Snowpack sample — Buffalo Mountain, Silverthorne, Colorado, USA (2/22/26, 2:02 PM MST)
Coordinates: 39.622, -106.113
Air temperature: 33 °F
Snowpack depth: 63 cm
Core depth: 50 cm
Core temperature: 28.4 °F
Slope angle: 11°, slope face: 116°
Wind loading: low
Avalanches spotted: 0
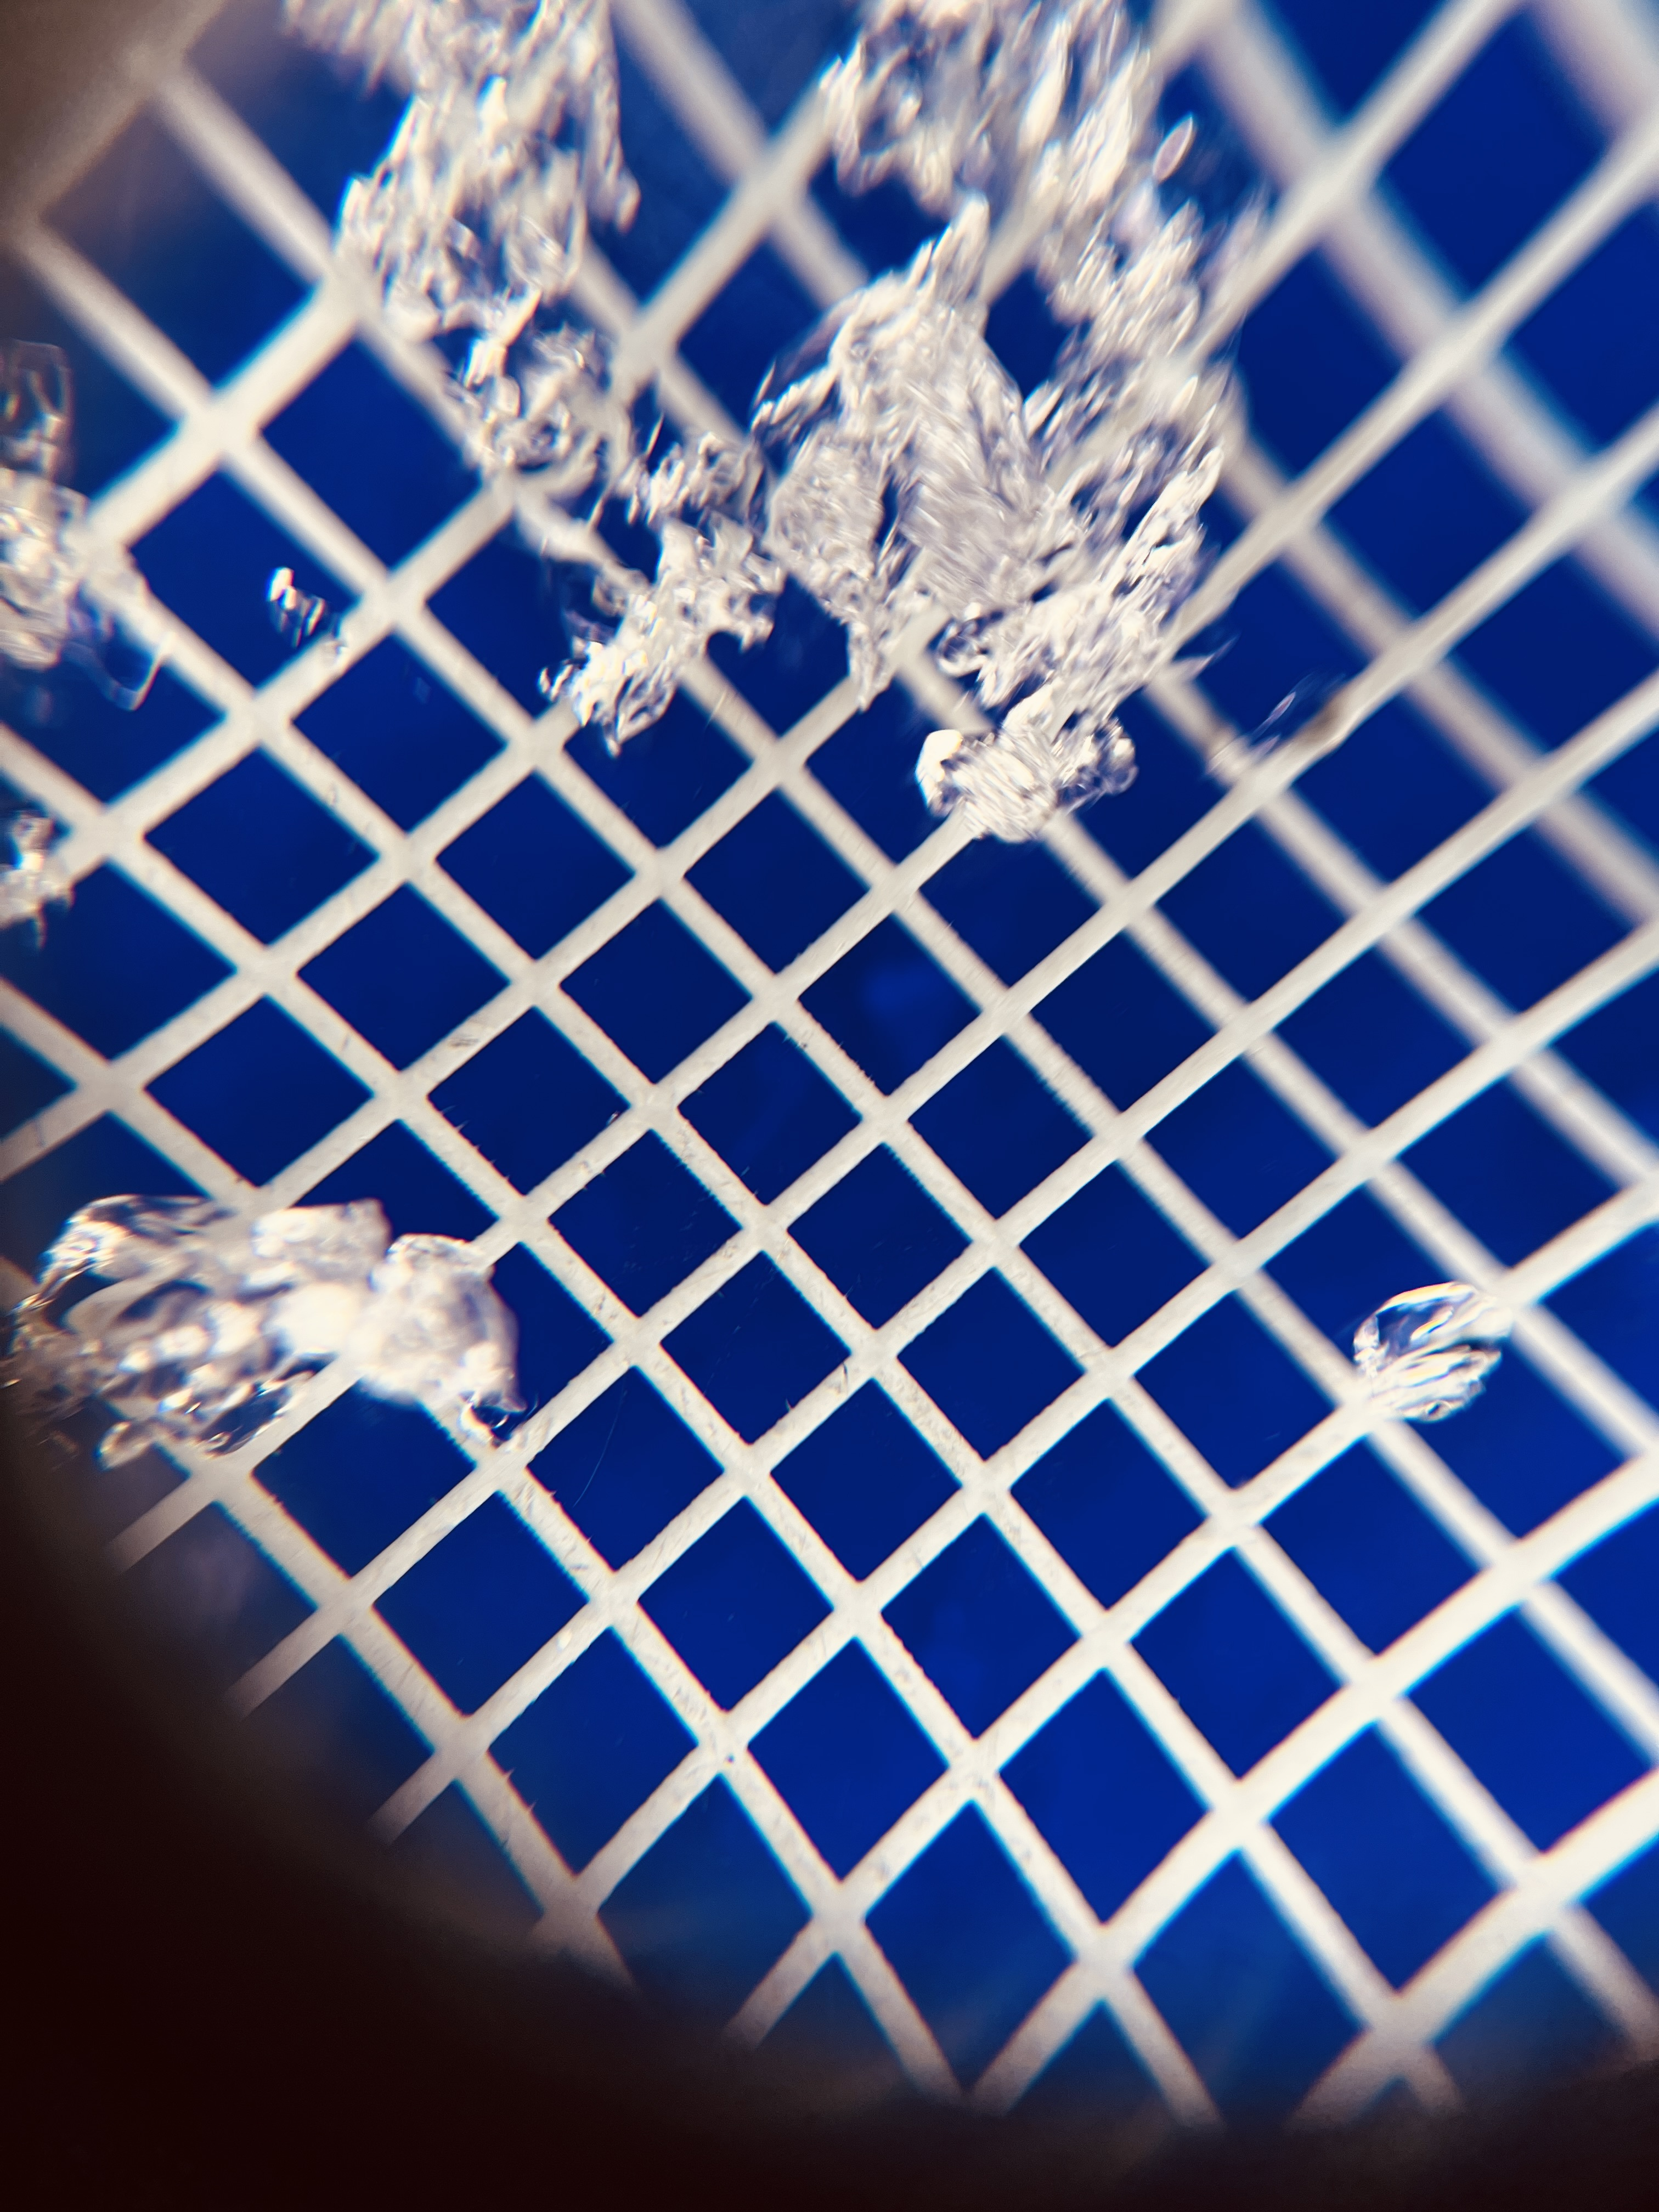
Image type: magnified_profile
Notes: In a firebreak similar to site 1, minimal wind loading with no spotted avalanches (not many faces in view though)